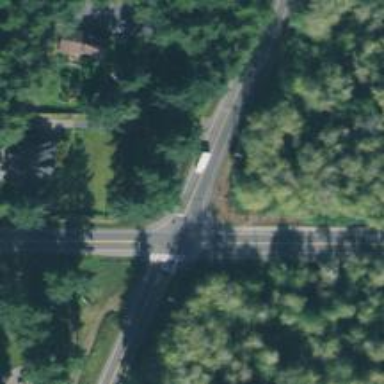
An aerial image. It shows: Crossing with paired lines markings on the road.